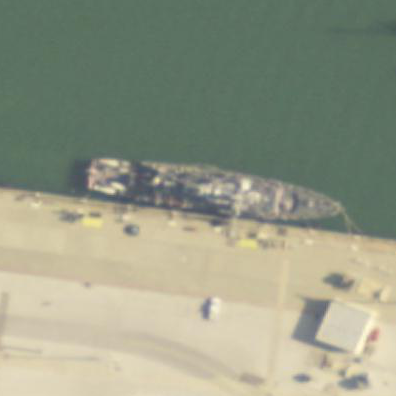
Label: destroyer